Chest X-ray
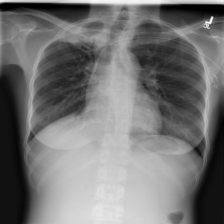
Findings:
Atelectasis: negative
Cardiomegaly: negative
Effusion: negative
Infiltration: negative
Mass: negative
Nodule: negative
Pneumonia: negative
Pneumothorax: negative
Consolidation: positive
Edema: negative
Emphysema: negative
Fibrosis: negative
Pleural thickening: negative
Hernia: negative